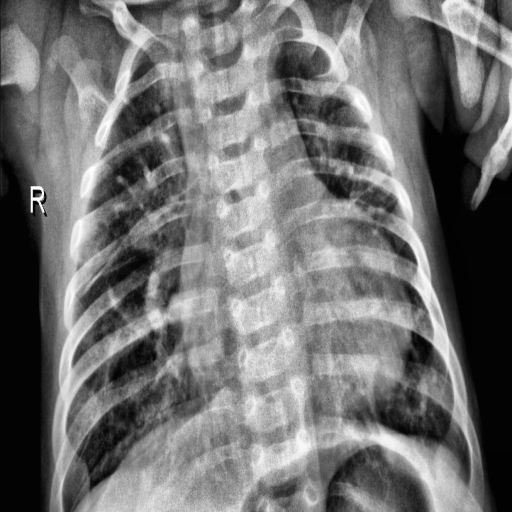
Finding: PNEUMONIA